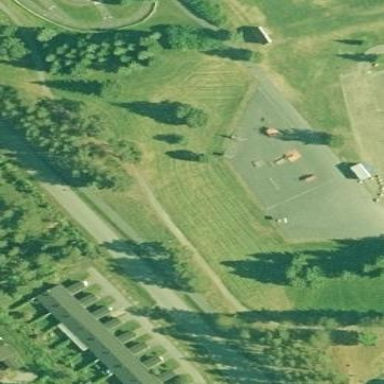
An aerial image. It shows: Asphalt pitch designated for leisure land activities.